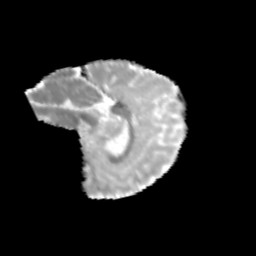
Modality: MD
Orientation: sagittal
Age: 11
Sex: male
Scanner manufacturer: siemens
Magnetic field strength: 3 T
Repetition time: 3.8 s
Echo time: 0.07 s